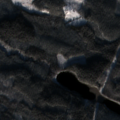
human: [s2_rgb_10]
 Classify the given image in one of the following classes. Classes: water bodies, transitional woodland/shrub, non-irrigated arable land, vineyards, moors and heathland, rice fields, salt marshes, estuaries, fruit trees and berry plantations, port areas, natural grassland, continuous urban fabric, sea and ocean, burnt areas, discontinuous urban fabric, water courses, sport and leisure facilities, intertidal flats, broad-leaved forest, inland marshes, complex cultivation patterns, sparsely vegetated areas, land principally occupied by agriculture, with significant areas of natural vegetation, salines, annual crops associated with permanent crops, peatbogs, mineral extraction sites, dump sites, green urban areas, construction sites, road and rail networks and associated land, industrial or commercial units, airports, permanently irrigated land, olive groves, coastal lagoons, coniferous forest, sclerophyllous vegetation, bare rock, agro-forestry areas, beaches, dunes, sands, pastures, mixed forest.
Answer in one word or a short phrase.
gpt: coniferous forest, mixed forest